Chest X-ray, PA view. Patient: 51 years old, sex M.
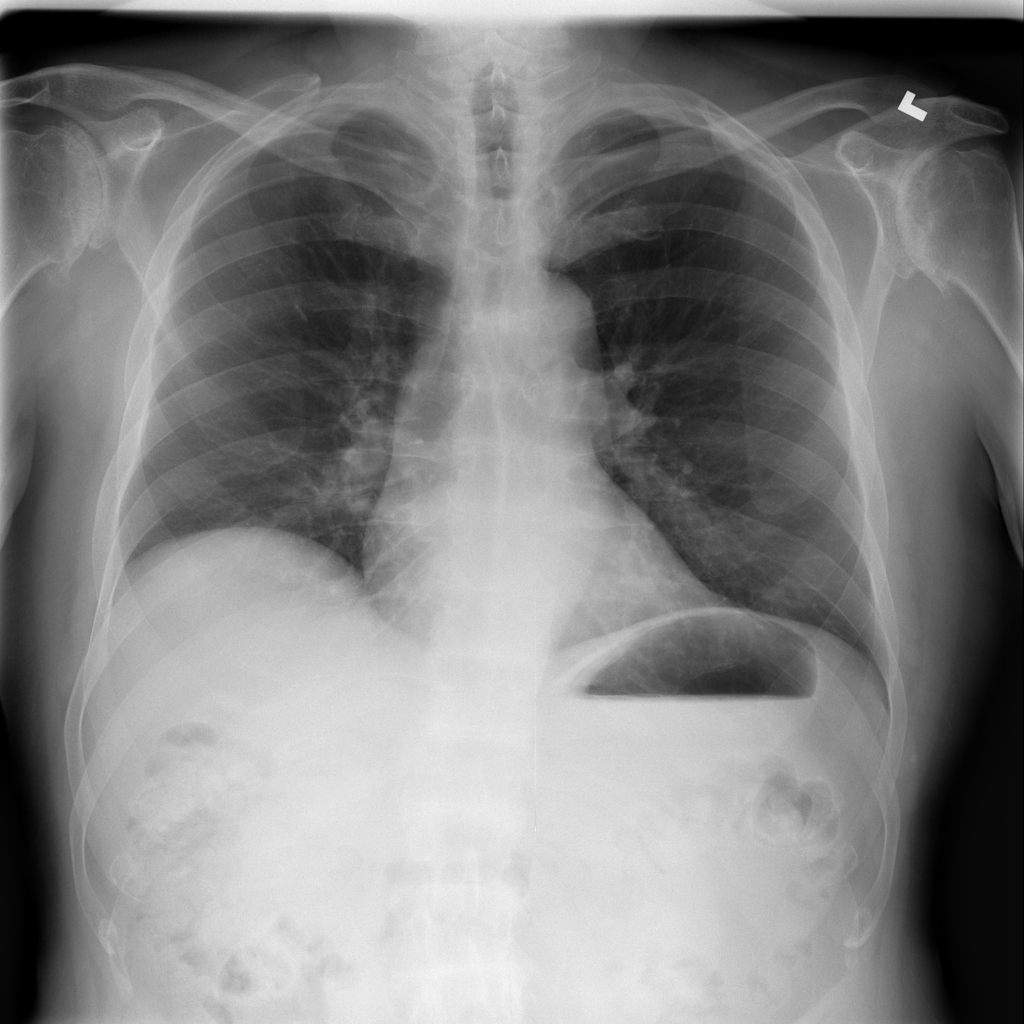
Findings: No Finding